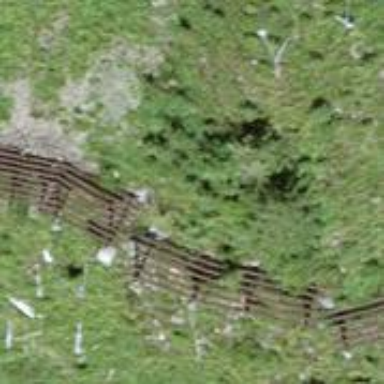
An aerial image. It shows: Man-made structure for avalanche protection.